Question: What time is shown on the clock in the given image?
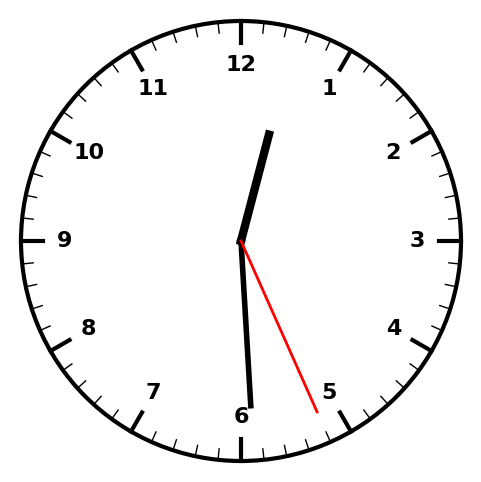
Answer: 12:29:26